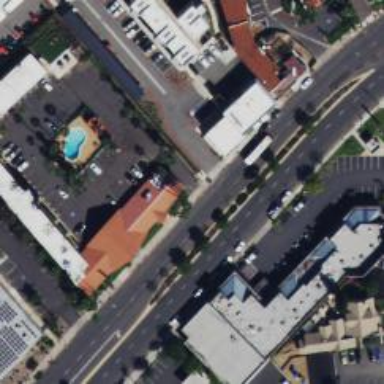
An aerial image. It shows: Commercial building.